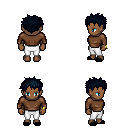
a pixel art fantasy rpg character, female body template, human, dark skin, brown long-sleeve shirt, white pants, raven bedhead hairstyle, bracelets, black slippers, four views (front, back, left, right), 2x2 character sprite sheet, small pixel art, hard edges, no anti-aliasing